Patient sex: F
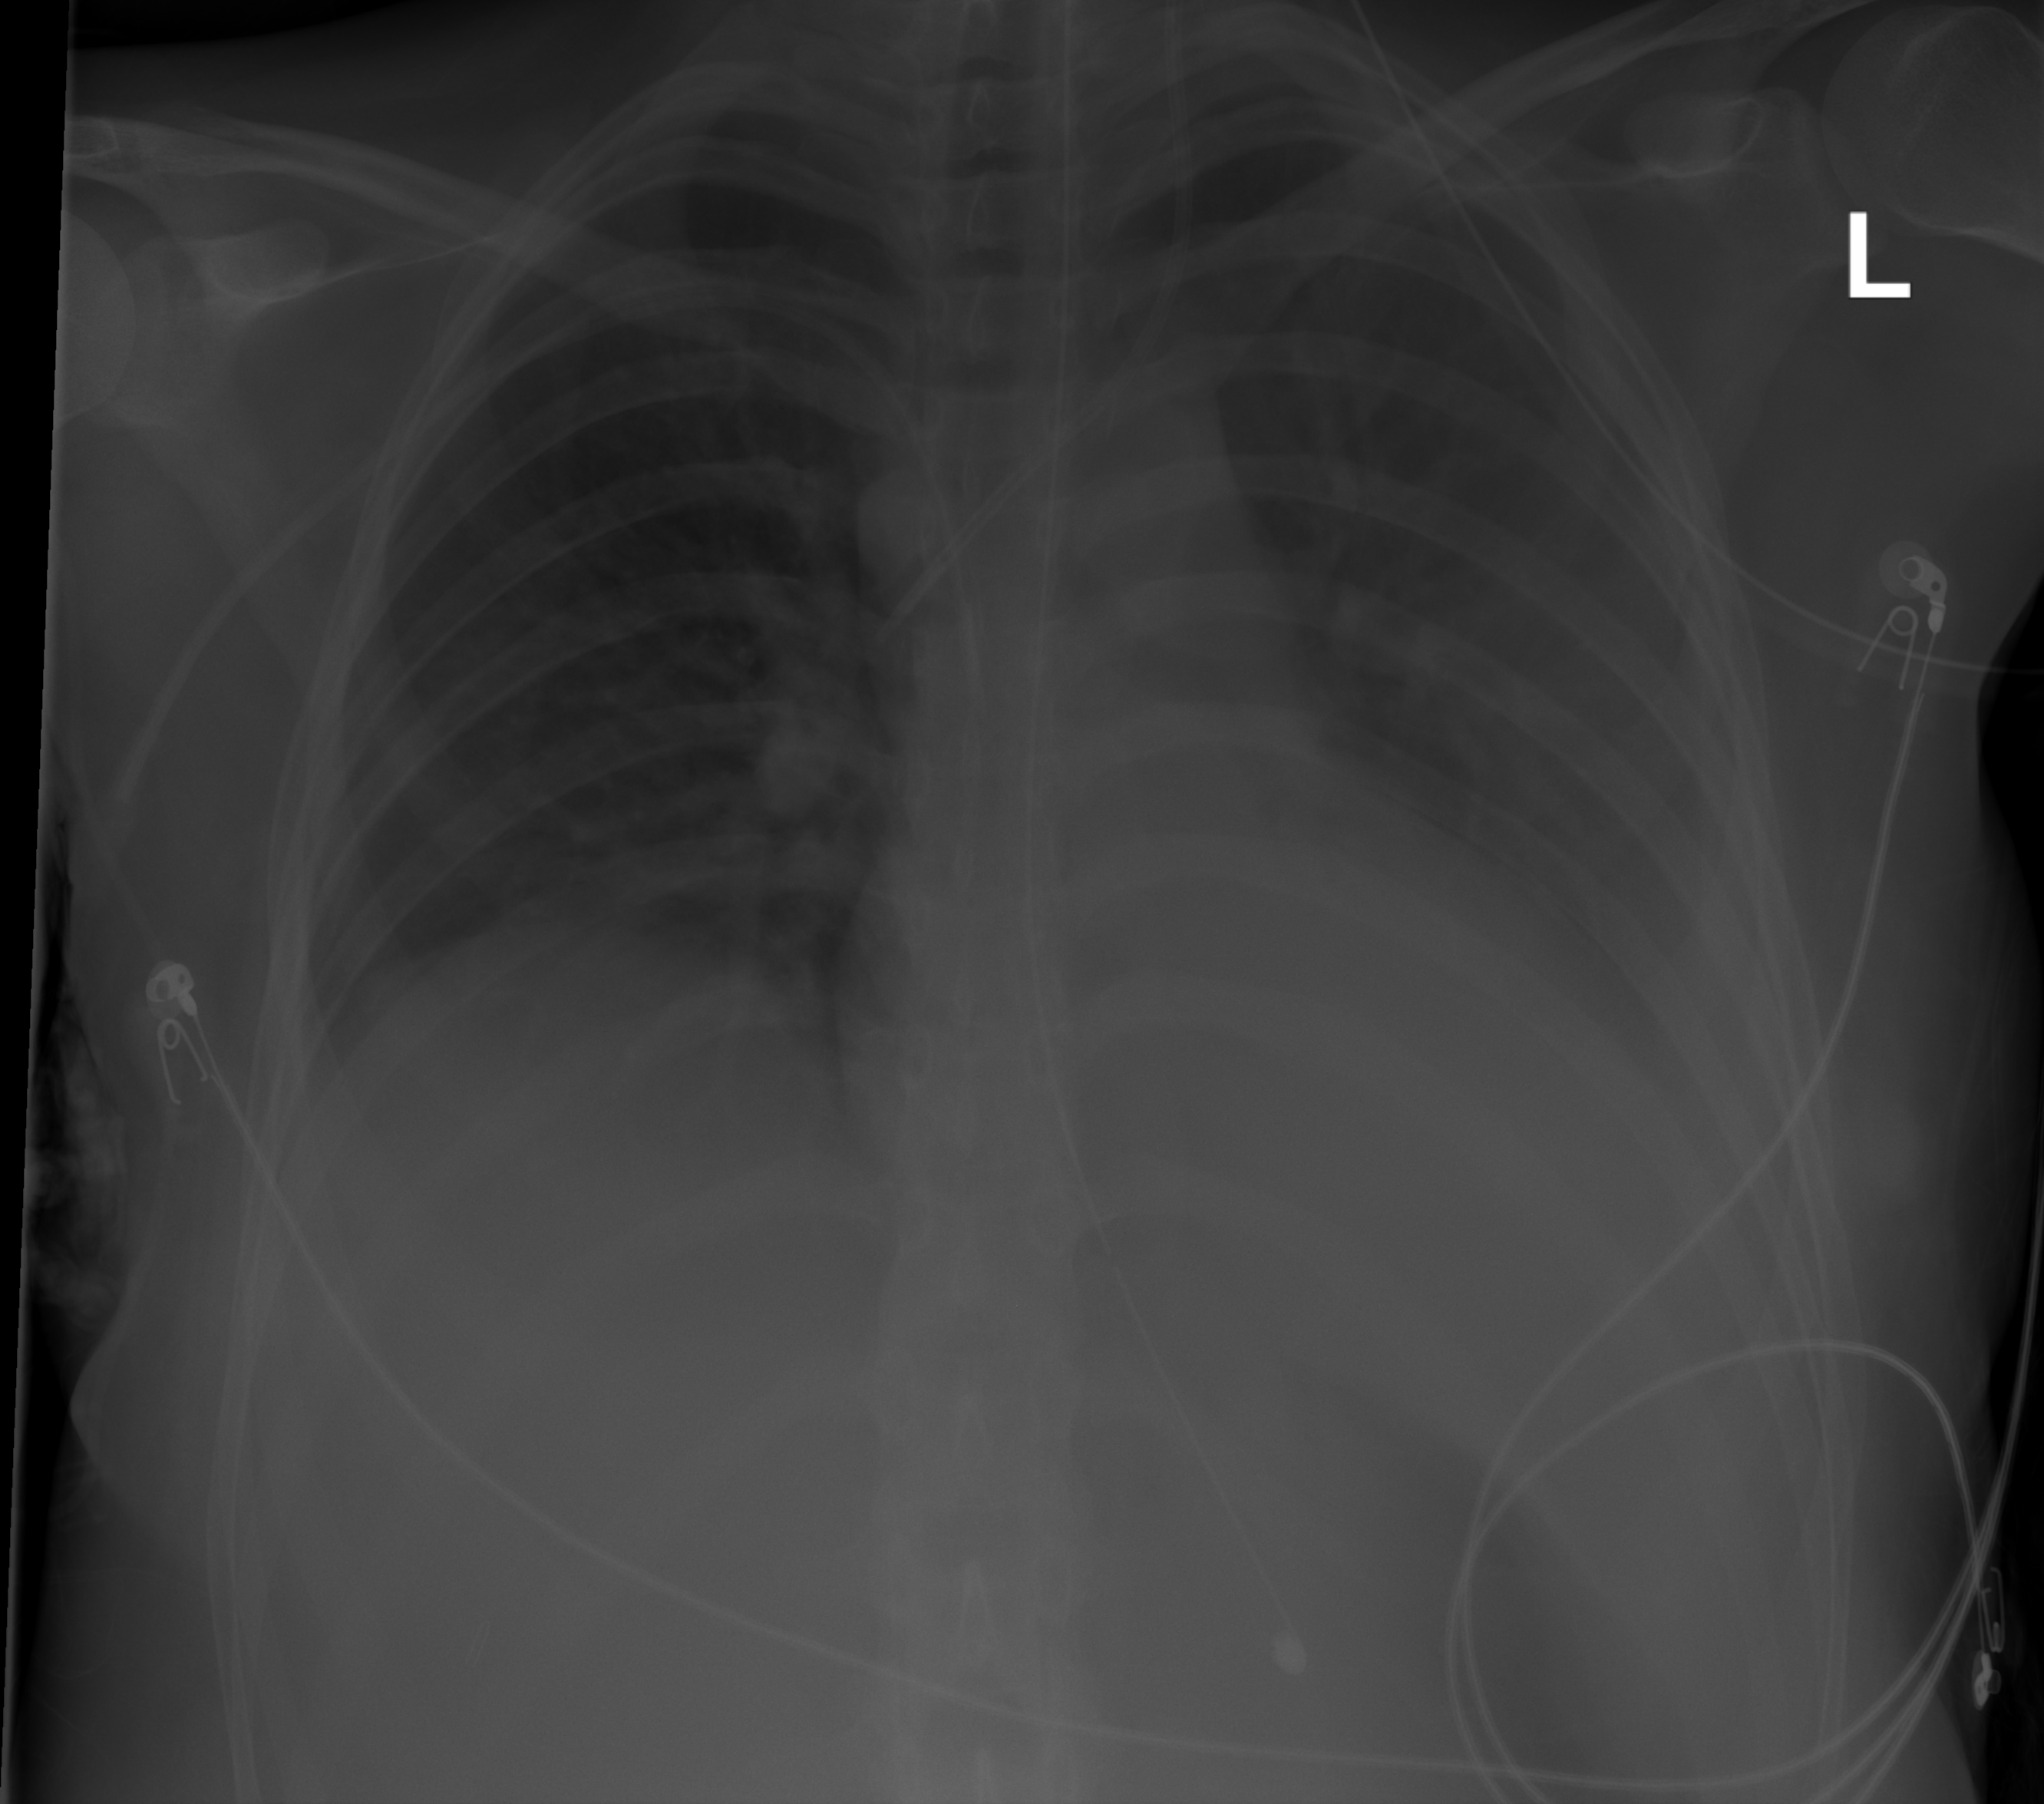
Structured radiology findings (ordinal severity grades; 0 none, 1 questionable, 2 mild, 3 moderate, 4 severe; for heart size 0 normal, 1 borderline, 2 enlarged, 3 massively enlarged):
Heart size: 2
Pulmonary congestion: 1
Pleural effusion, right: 0
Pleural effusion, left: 3
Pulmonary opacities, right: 0
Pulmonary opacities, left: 2
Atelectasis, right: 0
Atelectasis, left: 3